Question: I'm not sure whether require.js problem or not. Currently I'm coding using backbone.js, underscore.js, require.js and !text plugin.
Whenever I browser each router then my console is show all the path or link that I request from my project and web service :

Any idea what could be causing this. Thanks.
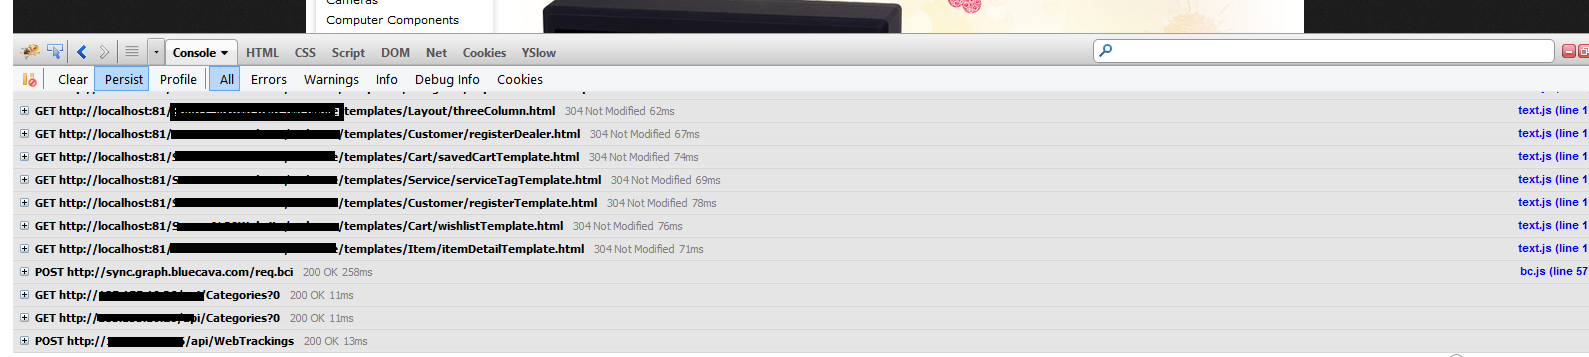
Answer: Require js is certainly not a problem. Even i am using all of these frameworks and it shows all this info in 'Networks' tab only which is not possible to hide.
Are you getting these urls under 'console' tab?